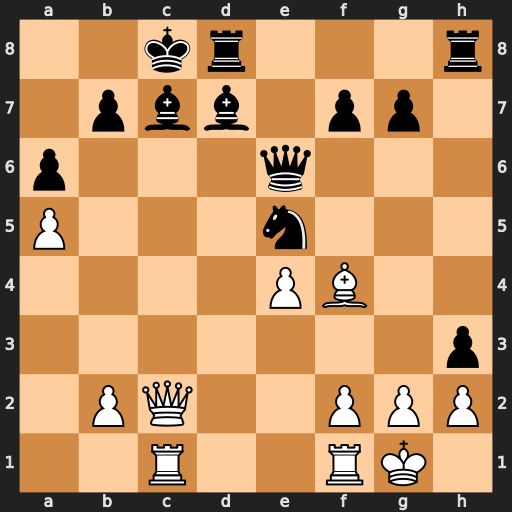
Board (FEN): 2kr3r/1pbb1pp1/p3q3/P3n3/4PB2/7p/1PQ2PPP/2R2RK1
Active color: w
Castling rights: -
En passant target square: -
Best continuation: Qxc7#